Aerial crown-view tile of a tropical tree (Barro Colorado Island, Panama), acquired 20250715:
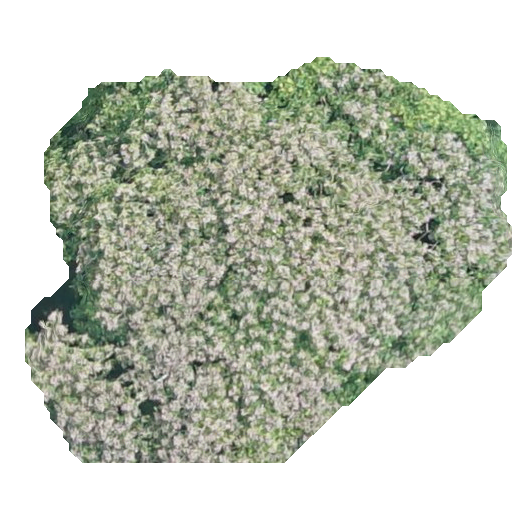
Species: Dipteryx oleifera
GBIF accepted scientific name: Dipteryx oleifera
Crown area: 223.555 m²